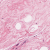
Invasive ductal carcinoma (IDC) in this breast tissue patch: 0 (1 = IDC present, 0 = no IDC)